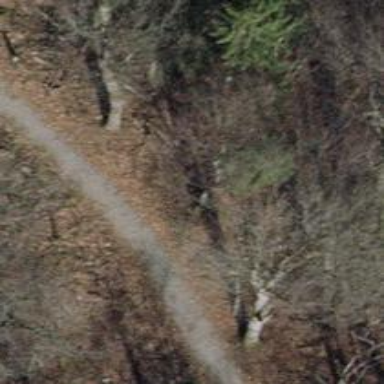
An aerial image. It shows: Path.